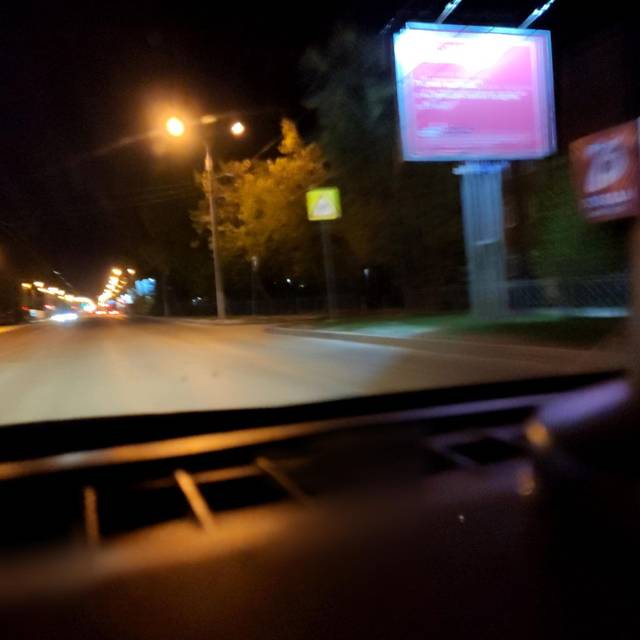
Region: Russia
Coordinates: 57.986, 56.211